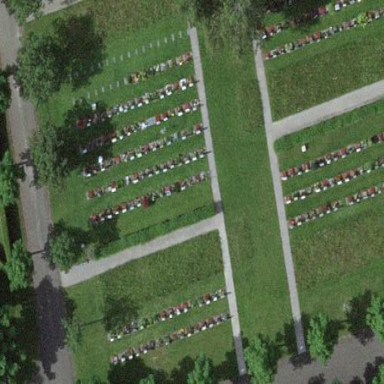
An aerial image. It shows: Sector within cemetery.